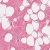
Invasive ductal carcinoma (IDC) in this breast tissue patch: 0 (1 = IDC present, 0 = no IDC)